Aerial crown-view tile of a tropical tree (Barro Colorado Island, Panama), acquired 20250616:
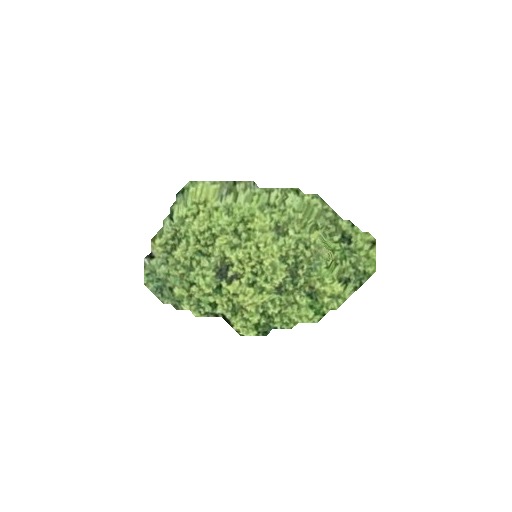
Species: Calophyllum longifolium
GBIF accepted scientific name: Calophyllum longifolium
Crown area: 37.835 m²